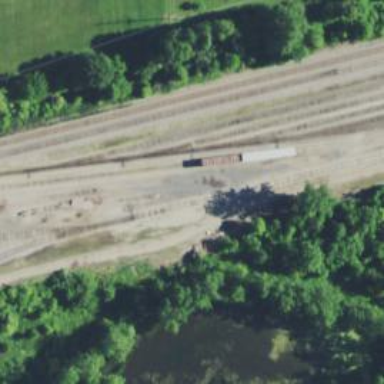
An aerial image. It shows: Railway yard.